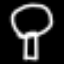
Label: mushroom